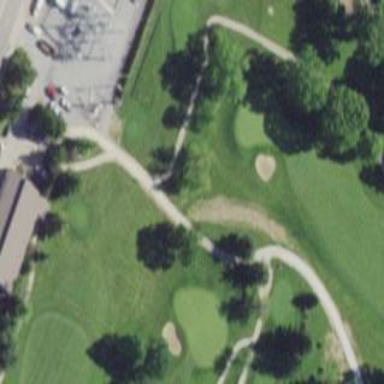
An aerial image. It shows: Golf tee on grassy land.